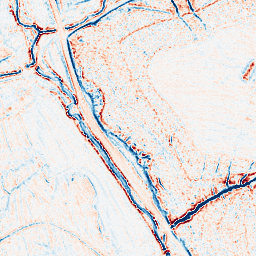
Category: edge_preserving
Decomposition family: anisotropic_diffusion
Decomposition parameters: iterations: 5
kappa: 50
gamma: 0.2
Upsampling method: cubic_mitchell
Upsampling parameters: scale: 2
Upsampling scale: 2